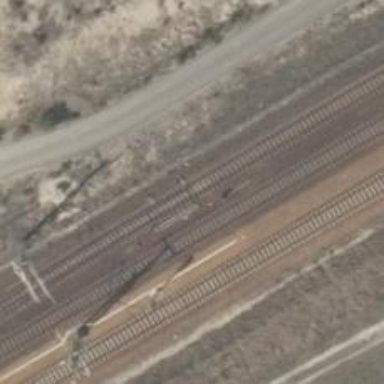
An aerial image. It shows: Railway switch.